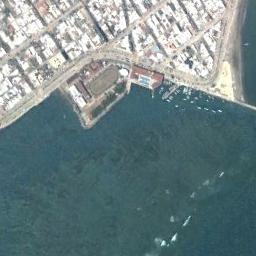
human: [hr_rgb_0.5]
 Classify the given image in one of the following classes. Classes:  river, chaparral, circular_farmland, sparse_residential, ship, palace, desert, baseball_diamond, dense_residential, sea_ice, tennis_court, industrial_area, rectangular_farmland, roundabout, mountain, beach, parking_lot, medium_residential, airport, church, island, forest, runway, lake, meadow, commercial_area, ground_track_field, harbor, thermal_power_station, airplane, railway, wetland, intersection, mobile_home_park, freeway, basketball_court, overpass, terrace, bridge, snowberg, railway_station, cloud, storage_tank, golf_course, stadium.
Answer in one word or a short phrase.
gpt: beach